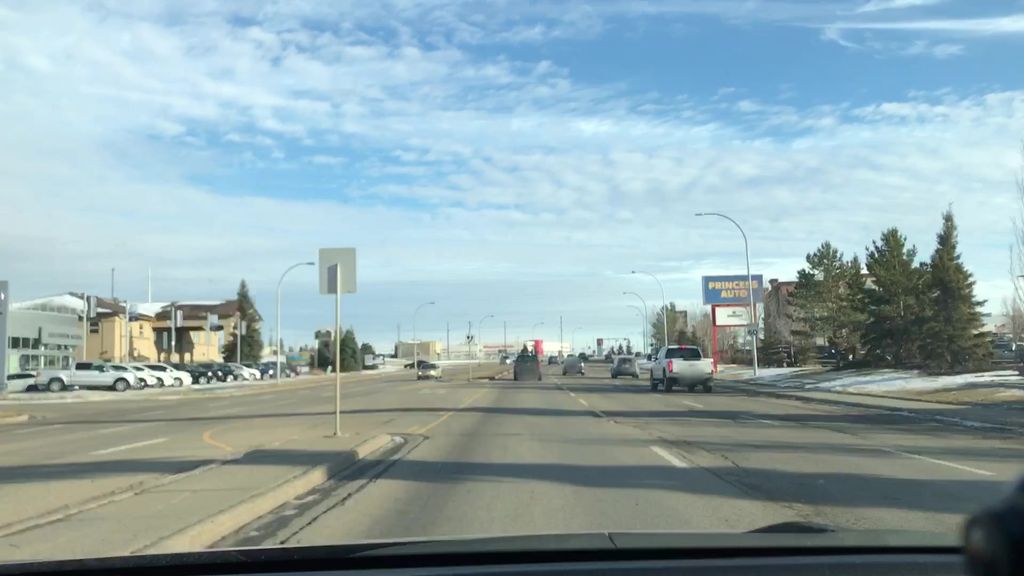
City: edmonton